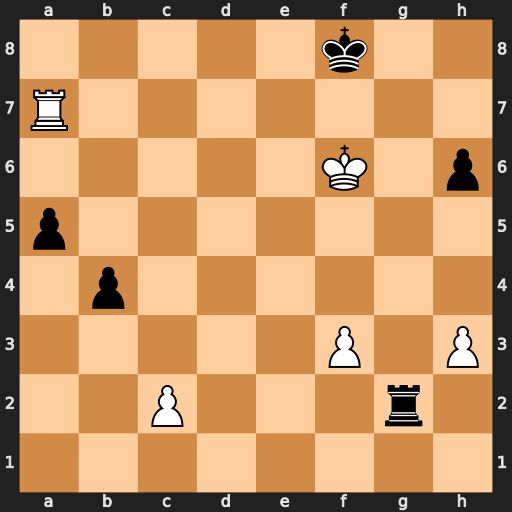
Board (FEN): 5k2/R7/5K1p/p7/1p6/5P1P/2P3r1/8
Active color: w
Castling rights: -
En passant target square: -
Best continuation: Ra8#